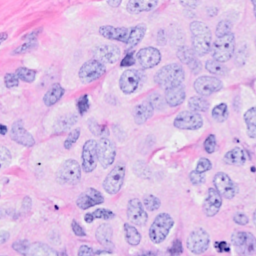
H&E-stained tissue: Breast